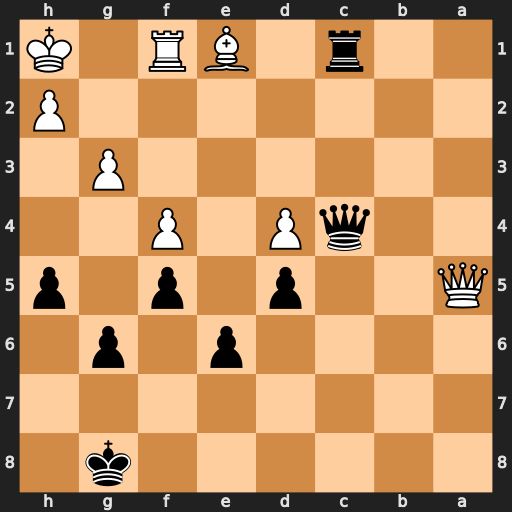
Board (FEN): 6k1/8/4p1p1/Q2p1p1p/2qP1P2/6P1/7P/2r1BR1K
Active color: b
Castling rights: -
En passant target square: -
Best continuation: Qxf1#